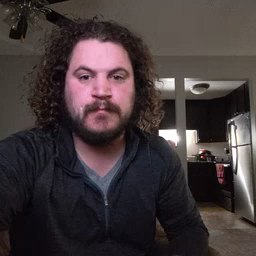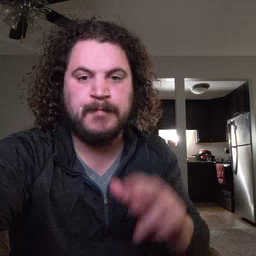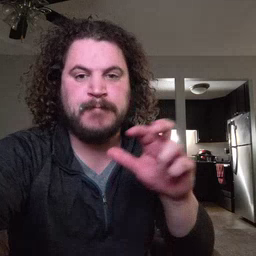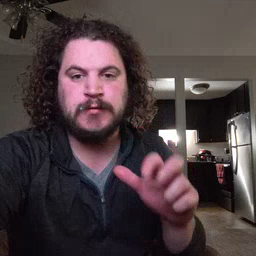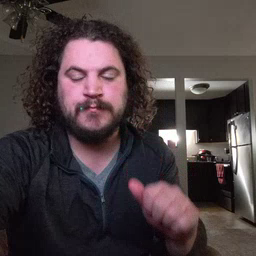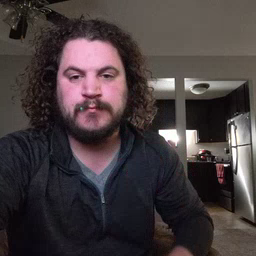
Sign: pizza